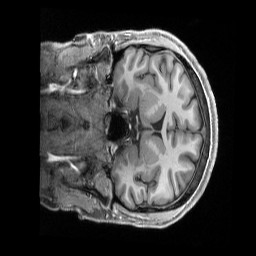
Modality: T1w
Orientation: coronal
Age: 26
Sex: male
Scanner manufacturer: siemens
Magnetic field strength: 3 T
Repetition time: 2.5 s
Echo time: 0.00296 s